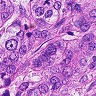
Metastatic tissue present: yes